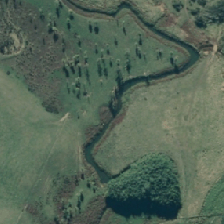
Land cover: herbaceous_freshwater_vege